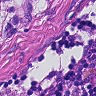
Metastatic tissue present: yes